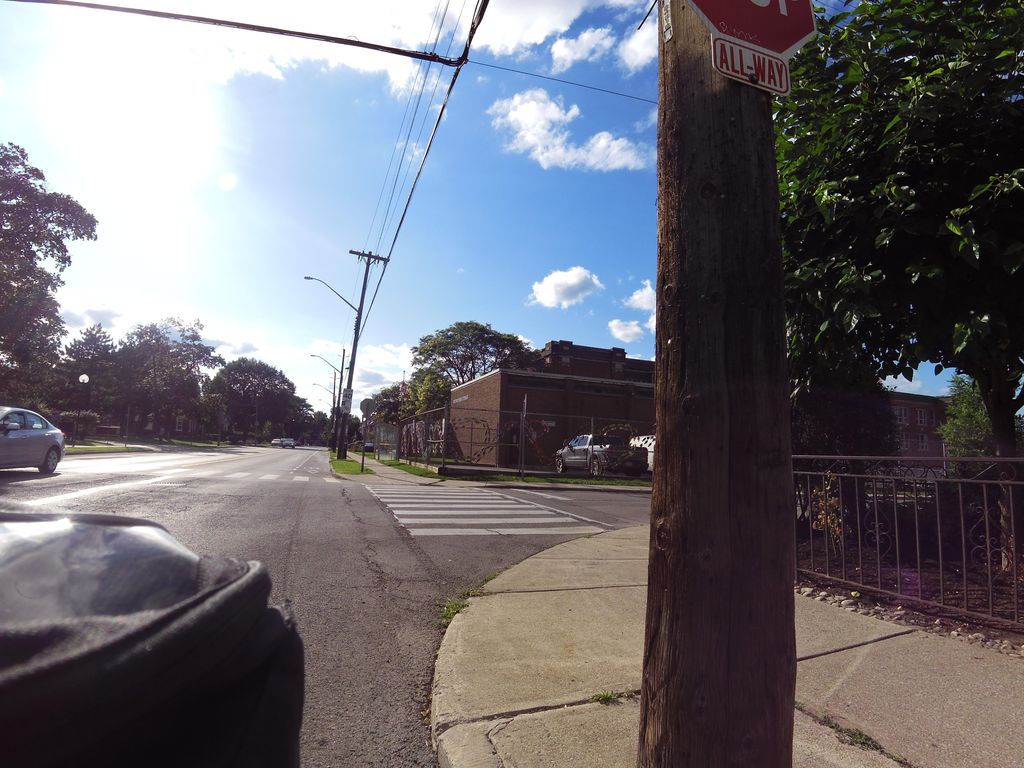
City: hamilton